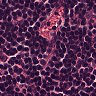
Metastatic tissue present: no